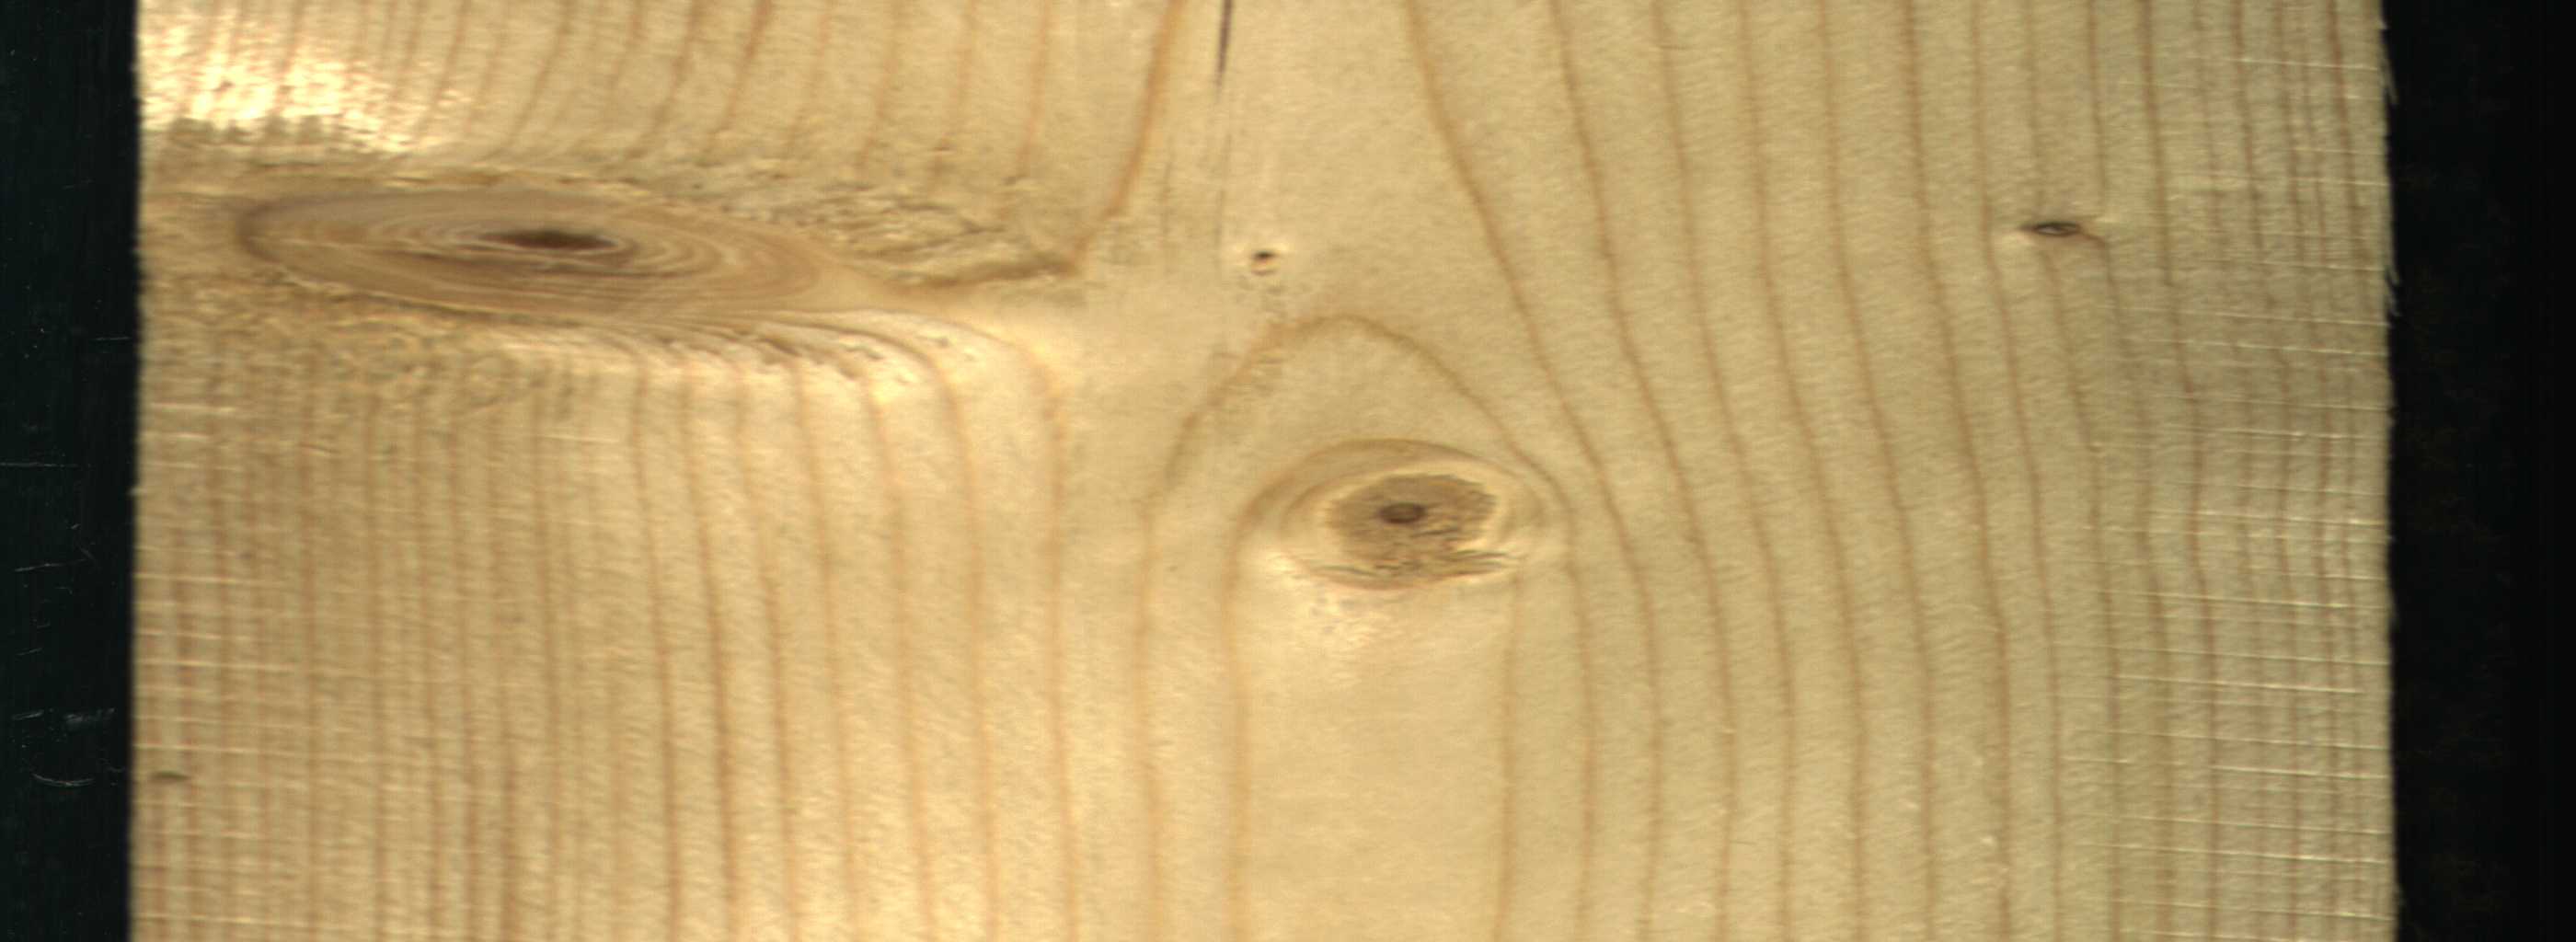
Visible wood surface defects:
Crack
Live_Knot
Live_Knot
Live_Knot